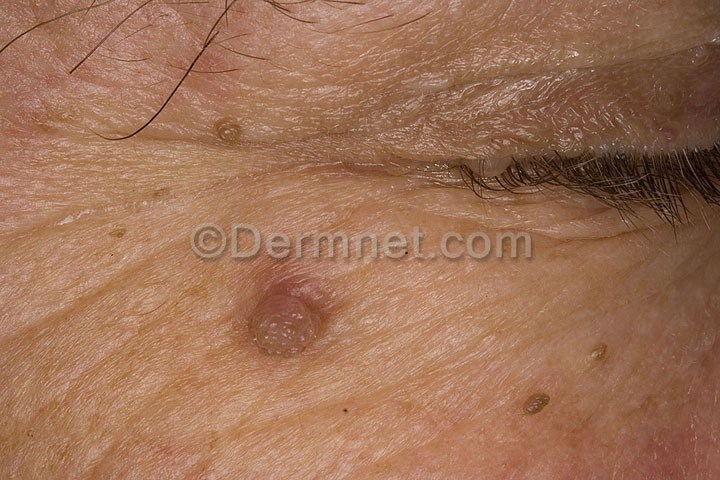
Disease: Seborrheic Keratoses and other Benign Tumors